Question: I used a GridLayout to arrange the board and have 9 buttons to represent the individual game squares. There is going to be an array to hold each of the buttons unless there is an efficient alternative to handling the group of buttons. If the button is clicked, the square should change to an X or O. Any help on implementing the design would be helpful, although I am not looking for the entire solution.

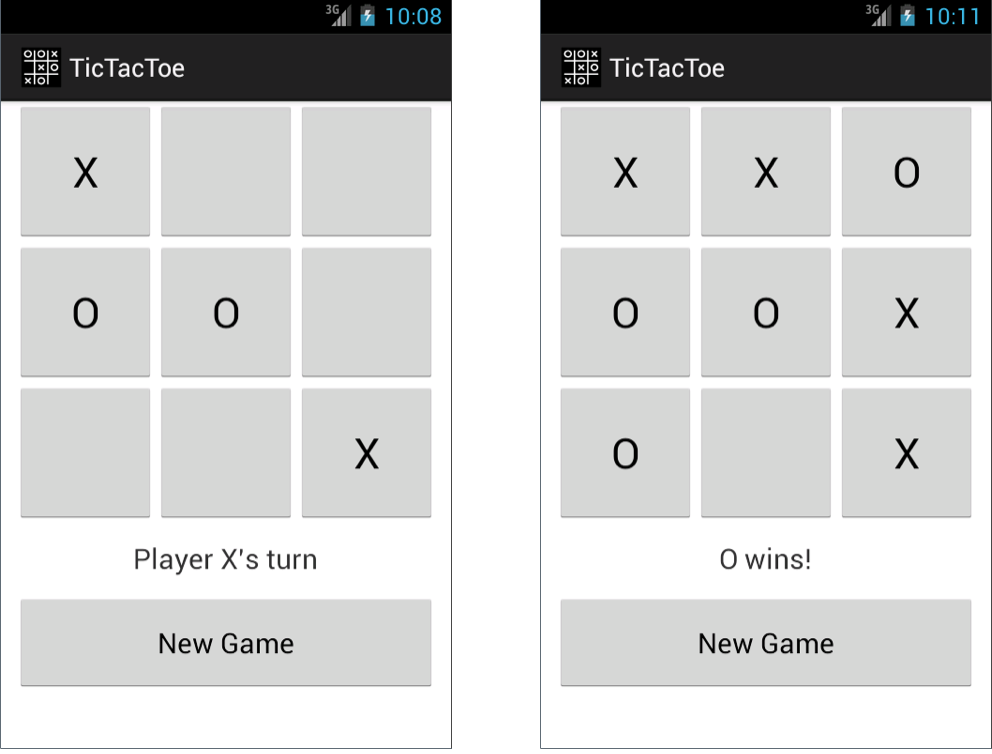
Answer: '''
button.settag(0); --> X
button.settag(1); --> O
button.gettag();
'''